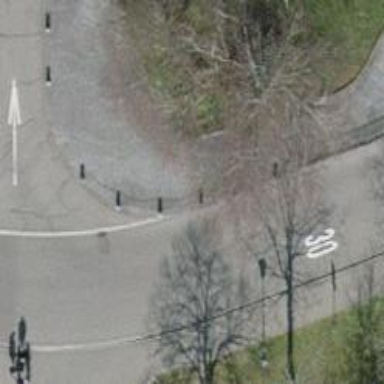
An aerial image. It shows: Bollard.